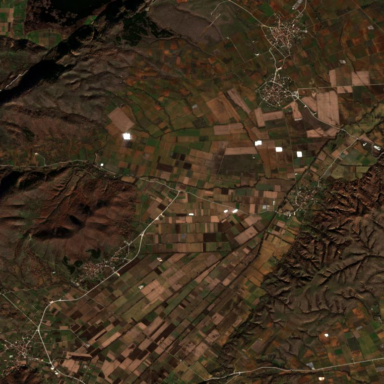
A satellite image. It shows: Picturesque farmland scene.